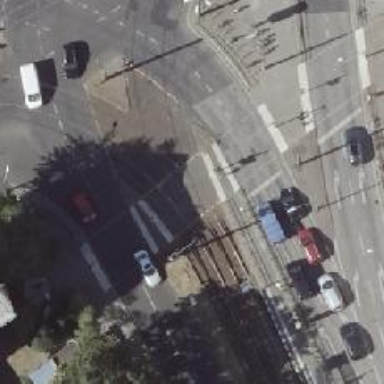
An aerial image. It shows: Tram crossing with traffic signals.